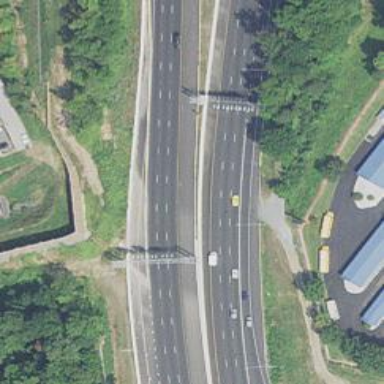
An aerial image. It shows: Asphalt motorway.